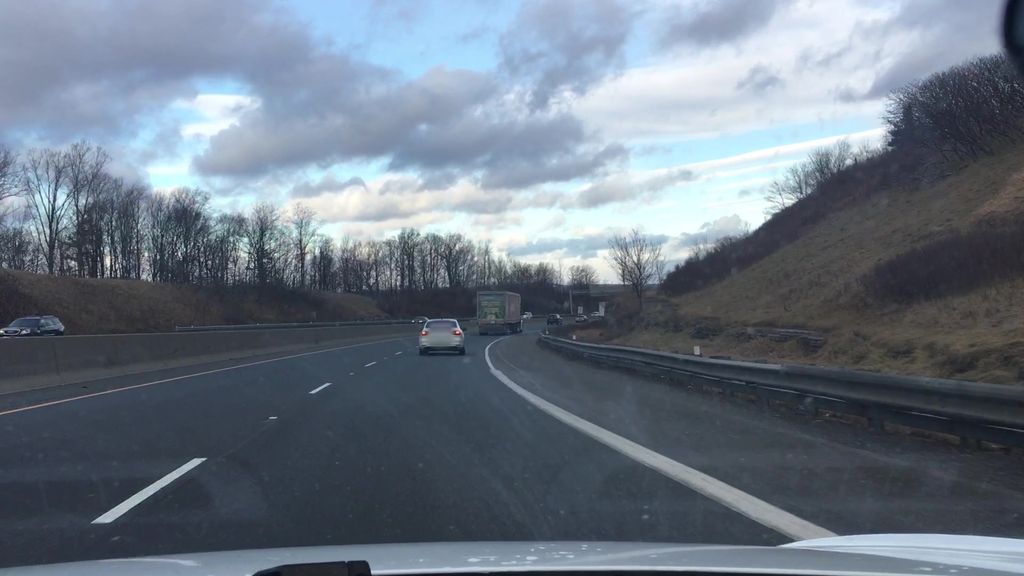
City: hamilton